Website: bh-photo
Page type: address-validator
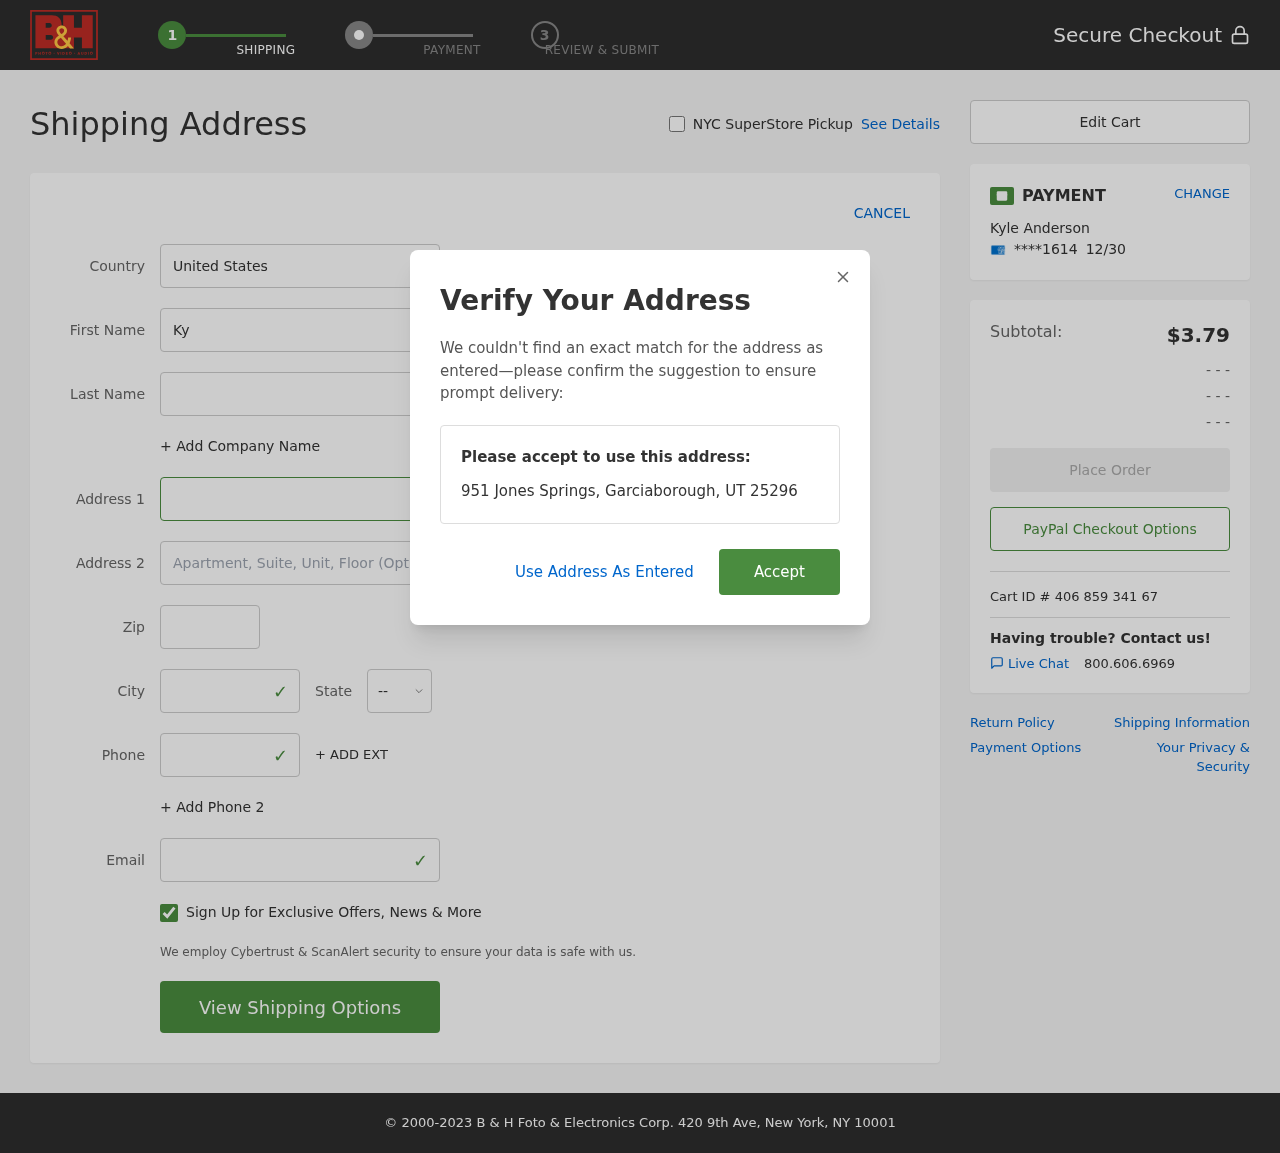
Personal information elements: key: PII_CARD_EXPIRY
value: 12/30
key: PII_CARD_LAST4
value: ****1614
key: PII_CITY
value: Garciaborough
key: PII_COUNTRY
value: United States
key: PII_EMAIL
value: kyle_anderson@yahoo.com
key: PII_FIRSTNAME
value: Kyle
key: PII_FULLNAME
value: Kyle Anderson
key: PII_LASTNAME
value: Anderson
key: PII_PHONE
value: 3448640037
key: PII_POSTCODE
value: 25296
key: PII_STATE_ABBR
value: UT
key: PII_STREET
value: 951 Jones Springs
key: PII_STREET2
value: Apt. 930
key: PII_CITY_STATE_ZIP
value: Garciaborough, UT 25296
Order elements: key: ORDER_SUBTOTAL
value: $3.79
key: ORDER_ID
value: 406 859 341 67